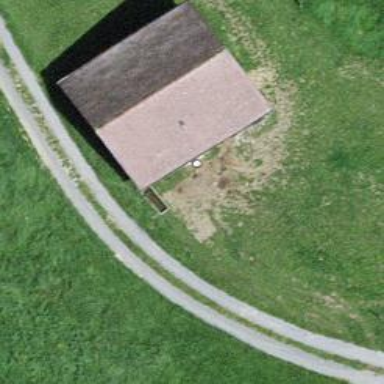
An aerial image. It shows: Gabled roof on farm auxiliary building.